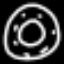
Label: donut